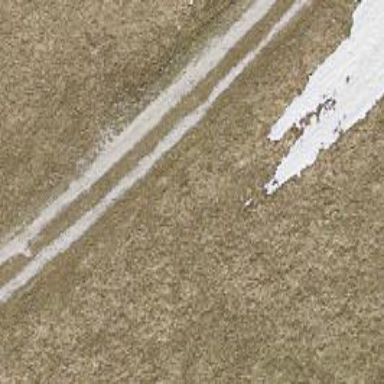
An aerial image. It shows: Well-maintained Nordic track suitable for classic and skating skiing.